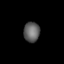
Tissue: lung
Cell type: Epithelial cells
Senescence score: 0.2009
Nuclear area (px): 316
Mean DAPI intensity: 96.25